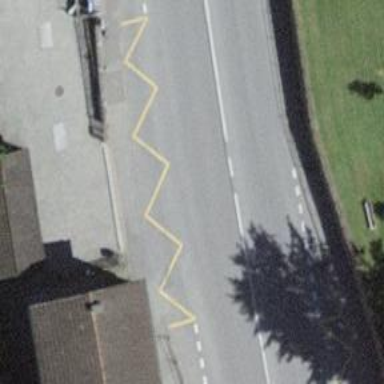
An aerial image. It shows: Bus stop with shelter.